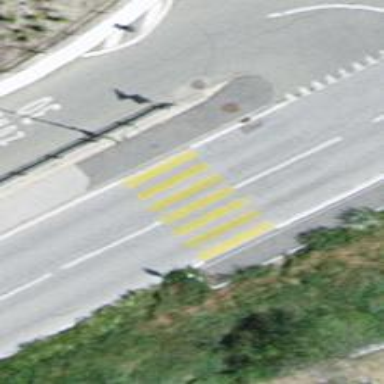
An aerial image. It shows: Marked road crossing.